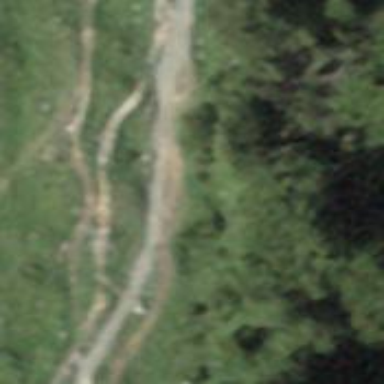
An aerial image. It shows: Gravel path with grade2 track type.